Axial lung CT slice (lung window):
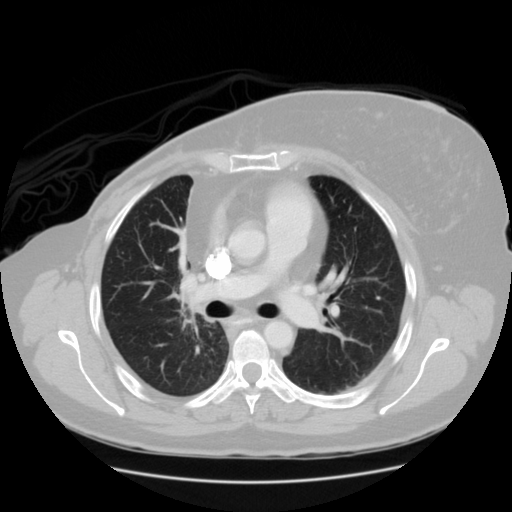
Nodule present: no